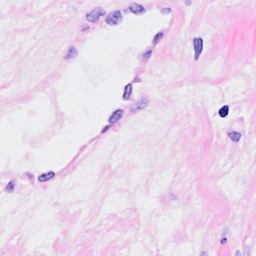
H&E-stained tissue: Breast